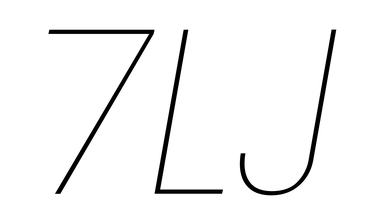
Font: Poppins-ThinItalic